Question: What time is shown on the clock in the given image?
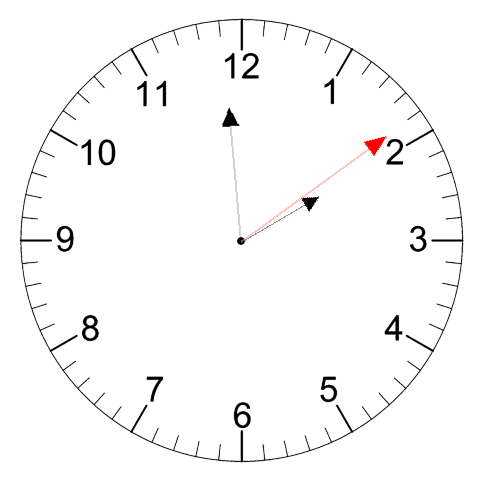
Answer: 01:59:09